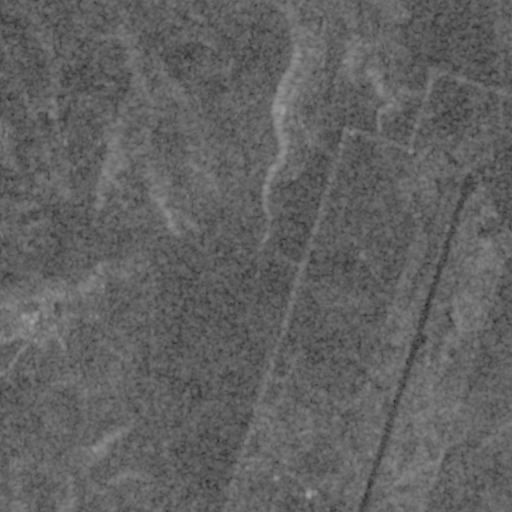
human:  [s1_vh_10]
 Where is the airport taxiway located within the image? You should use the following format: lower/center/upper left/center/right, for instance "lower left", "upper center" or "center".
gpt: The airport taxiway is located in the right of the image.
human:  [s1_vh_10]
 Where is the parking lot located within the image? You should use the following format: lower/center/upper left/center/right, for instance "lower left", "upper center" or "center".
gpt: There is no parking lot in the image.

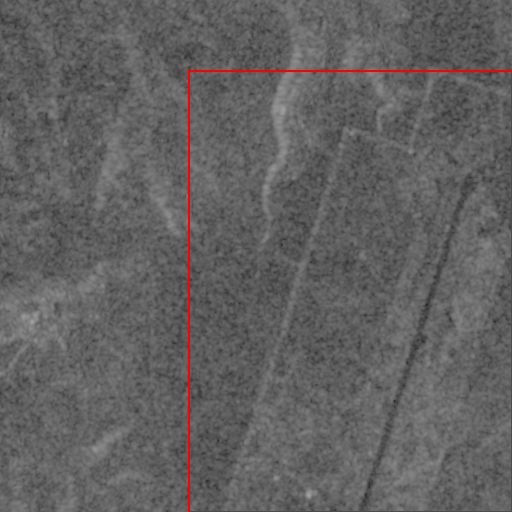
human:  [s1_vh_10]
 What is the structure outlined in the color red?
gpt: The structure outlined in red is an airport.
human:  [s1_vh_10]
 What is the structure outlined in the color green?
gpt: There is no green outline.